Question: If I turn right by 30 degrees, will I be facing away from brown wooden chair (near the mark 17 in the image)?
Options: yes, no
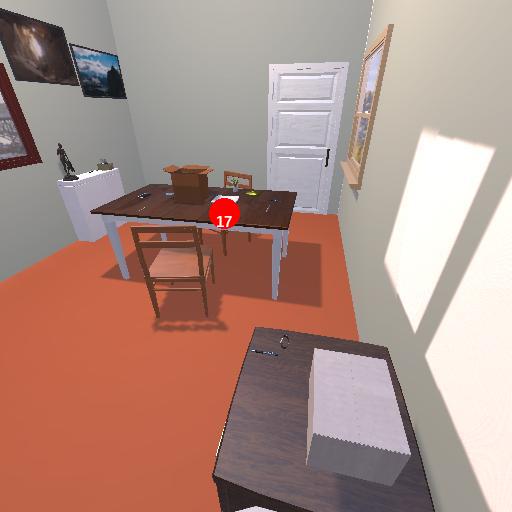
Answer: yes